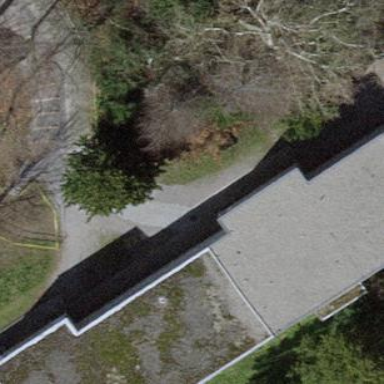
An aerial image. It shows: School building.